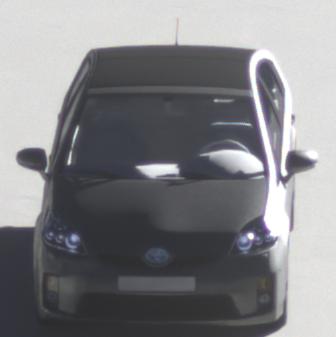
Make: Toyota
Model: Prius 1.5 Hybrid
Detailed model: Prius (HW2)
Model produced from: 2006/03
Model produced until: 2009/06
Doors: 5
Color: gray
Road condition: dry road
Daytime: morning or afternoon
Contrast: high contrast